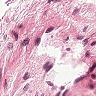
Metastatic tissue present: no